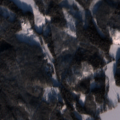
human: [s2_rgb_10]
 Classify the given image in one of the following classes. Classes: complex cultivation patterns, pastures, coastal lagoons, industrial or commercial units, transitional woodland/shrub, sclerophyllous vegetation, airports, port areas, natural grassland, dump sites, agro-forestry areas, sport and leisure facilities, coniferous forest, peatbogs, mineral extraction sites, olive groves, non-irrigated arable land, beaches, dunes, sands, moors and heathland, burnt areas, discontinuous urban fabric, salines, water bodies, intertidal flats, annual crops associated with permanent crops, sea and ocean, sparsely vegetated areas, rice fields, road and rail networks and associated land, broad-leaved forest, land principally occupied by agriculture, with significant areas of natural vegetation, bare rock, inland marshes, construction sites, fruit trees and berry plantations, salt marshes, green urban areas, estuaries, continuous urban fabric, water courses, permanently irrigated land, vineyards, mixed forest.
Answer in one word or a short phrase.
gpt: coniferous forest, mixed forest, water bodies